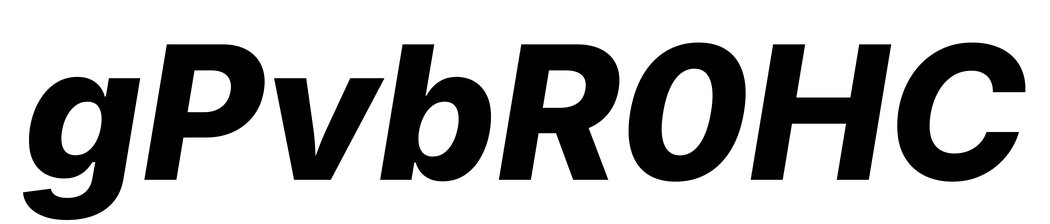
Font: Inter-Italic_ExtraBold_Italic